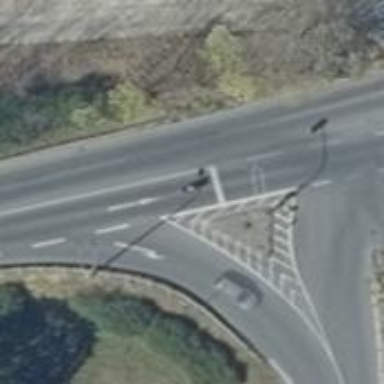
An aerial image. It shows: Road with traffic signals.